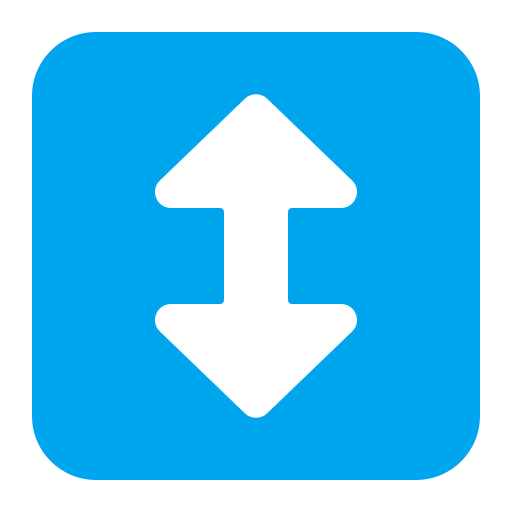
up down arrow flat